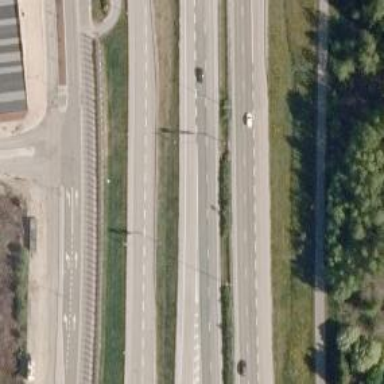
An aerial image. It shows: Tertiary trunk link road with asphalt surface.